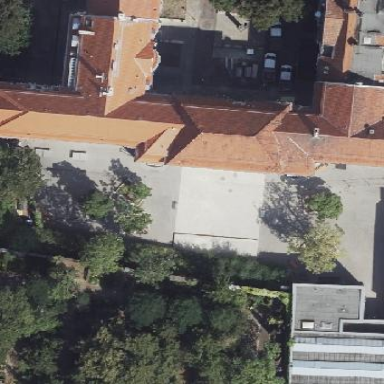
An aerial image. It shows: School.